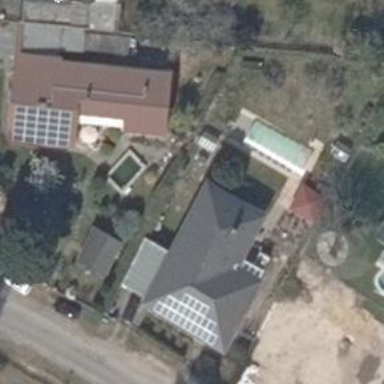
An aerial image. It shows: Simple house.